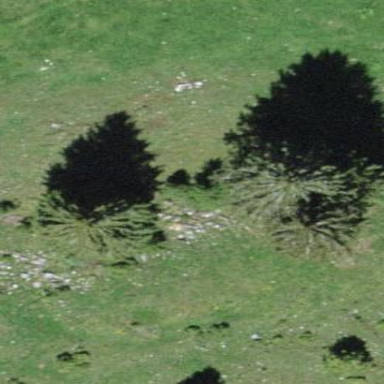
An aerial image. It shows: Evergreen needle-leaved forest.